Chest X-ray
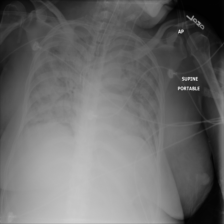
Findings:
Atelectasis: negative
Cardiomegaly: negative
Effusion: negative
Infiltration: negative
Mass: negative
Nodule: negative
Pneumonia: negative
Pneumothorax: negative
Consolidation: negative
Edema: negative
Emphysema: negative
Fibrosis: negative
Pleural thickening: negative
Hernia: negative